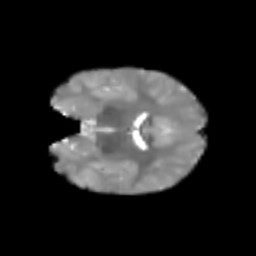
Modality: T2w
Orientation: coronal
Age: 6
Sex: male
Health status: healthy